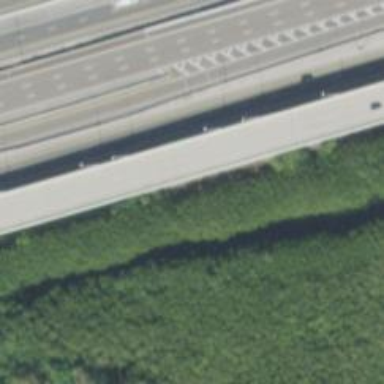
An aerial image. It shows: Asphalt motorway.